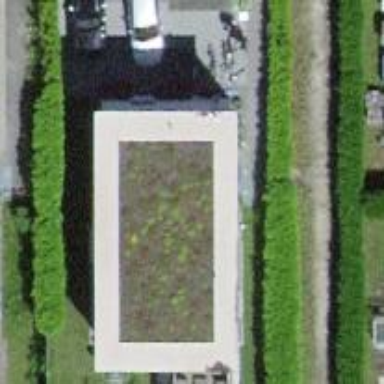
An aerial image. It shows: Detached building with flat roof.